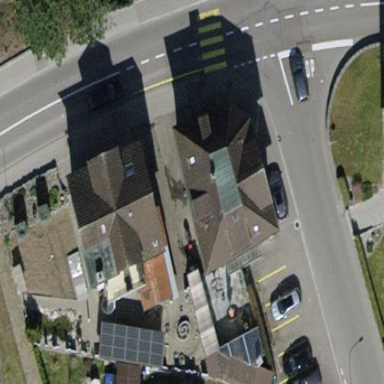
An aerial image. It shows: Detached building with hipped roof.